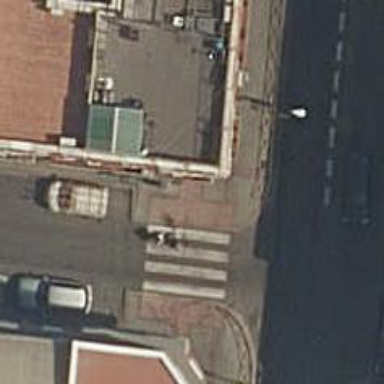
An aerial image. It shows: Marked road crossing.